Question: The RailsTutorial <URL> to accomplish the task.
Everything is working, except the character count div is being inserted twice, as you can see in the following screenshot.

I suspect this is happening because I'm using the 'form_for' tag, which takes a block. Here's the page code:
'''
<%= javascript_include_tag "character-counter", "character-counter-options" %>
<%= form_for(@micropost) do |f| %>
<%= render 'shared/error_messages', object: f.object %>
<div class="field">
<%= f.text_area :content, placeholder: "Compose new micropost...",
id: "new-micropost" %>
</div>
<%= f.submit "Post", class: "btn btn-large btn-primary" %>
<% end %>
'''
I can post the javascript if needed, but like I said, things are working correctly except for the duplication. I haven't changed any of the plugin code, just my options following the examples included in the plugin source. All of this can be found in the link from the first paragraph.
---
Here is the javascript I'm using. The plugin code is long, so I opted to put it in a <URL>. 'InsertAfter' appears in line 38 of the paste. My options are also in the past, but since they're short, you can read them here as well.
'''
var info;
$(document).ready(function(){
var options = {
'maxCharacterSize': -2,
'warningStyle' : 'warning',
'warningNumber': 40,
'displayFormat' : '#input/140'
};
$('#new-micropost').textareaCount(options);
});
'''
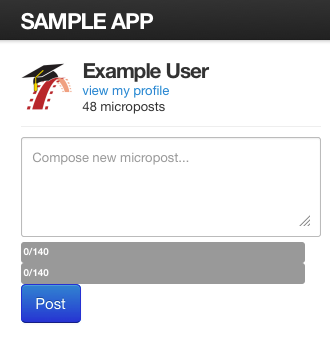
Answer: It turns out, since I was including the javascript in the asset pipeline, it was being loaded twice. It was loaded once by the asset pipeline, and then again in my form partial (see the first line of the template code in my OP).
See: <URL>
I don't really need the code on every page, just in that partial, so I'll move the files out of the asset pipeline. : /